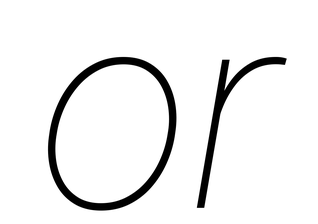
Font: Roboto-Italic_Thin_Italic